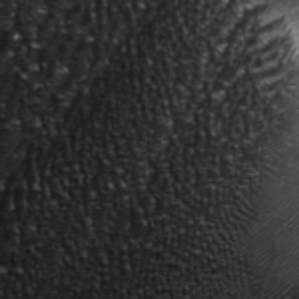
Label: frost